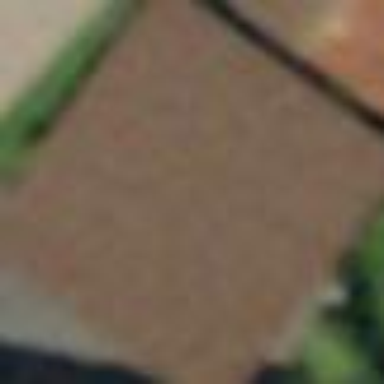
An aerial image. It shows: View of roof of building.